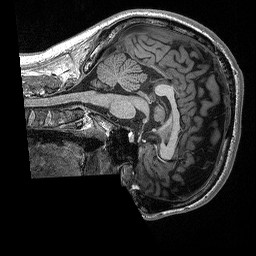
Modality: T1w
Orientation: sagittal
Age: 24
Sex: male
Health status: healthy
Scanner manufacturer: siemens
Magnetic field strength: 3 T
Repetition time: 2.3 s
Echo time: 0.00298 s